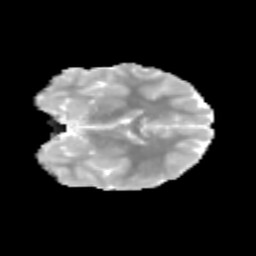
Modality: MD
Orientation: coronal
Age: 11
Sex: female
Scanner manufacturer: siemens
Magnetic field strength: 3 T
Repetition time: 3.8 s
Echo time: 0.07 s